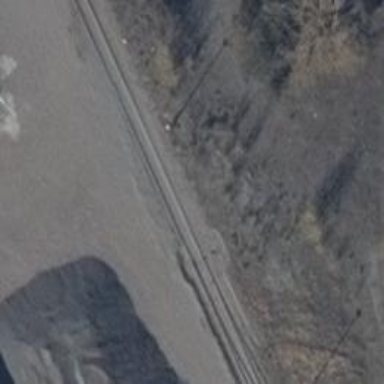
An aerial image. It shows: Railway switch.